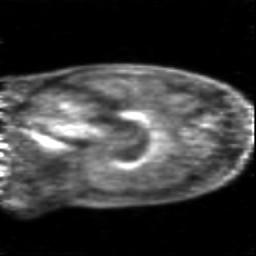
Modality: PET
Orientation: sagittal
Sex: female
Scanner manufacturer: siemens